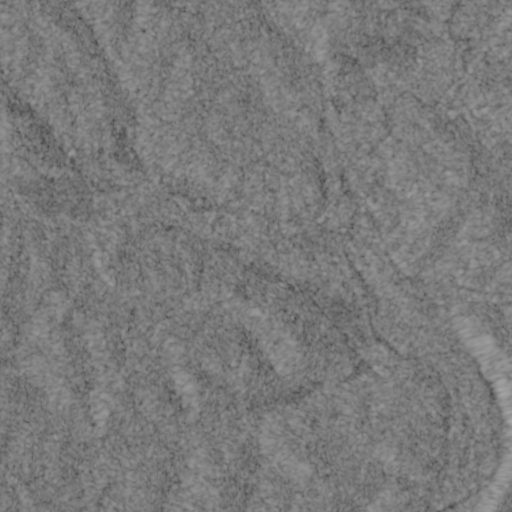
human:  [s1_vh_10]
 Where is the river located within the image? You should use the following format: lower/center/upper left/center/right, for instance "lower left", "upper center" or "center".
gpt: The river is located in the right of the image.
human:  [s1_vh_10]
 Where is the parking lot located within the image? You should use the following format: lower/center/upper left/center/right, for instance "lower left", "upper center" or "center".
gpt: There is no parking lot in the image.

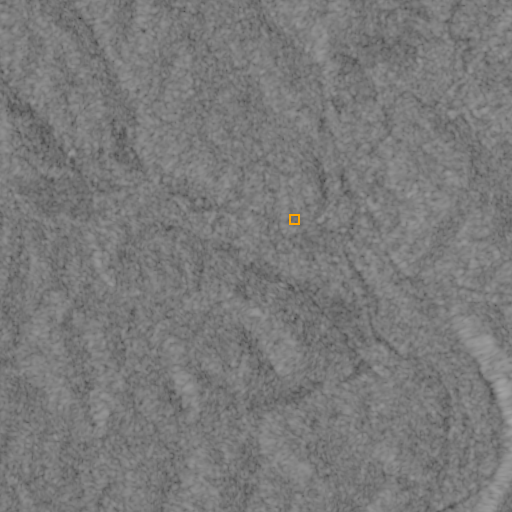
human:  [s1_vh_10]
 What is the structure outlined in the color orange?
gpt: The structure outlined in orange is a park.
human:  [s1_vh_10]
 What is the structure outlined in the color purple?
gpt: There is no purple outline.